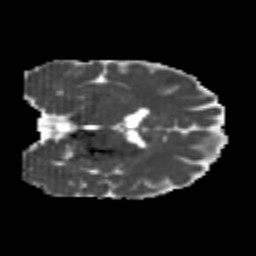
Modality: MD
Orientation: coronal
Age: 22
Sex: female
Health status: healthy
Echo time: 0.074 s